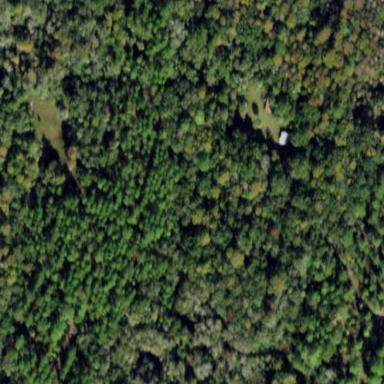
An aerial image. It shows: Forest dominated by needle-leaved trees.